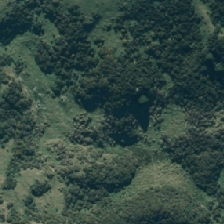
Land cover: grose_broom